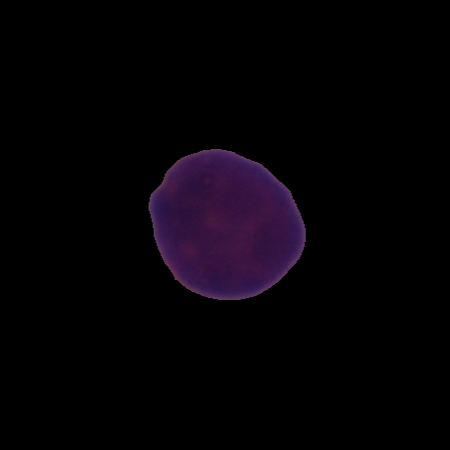
Label: healthy